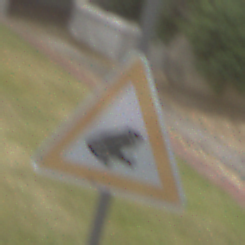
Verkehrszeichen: AmphibienwanderungLinks
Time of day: Midday
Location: Outdoor (Urban)
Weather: Overcast
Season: NotSpecified
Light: Natural